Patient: sex F, age 75
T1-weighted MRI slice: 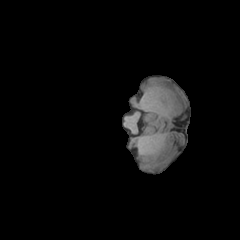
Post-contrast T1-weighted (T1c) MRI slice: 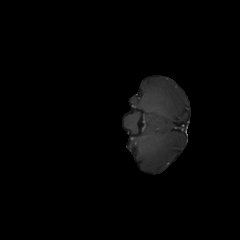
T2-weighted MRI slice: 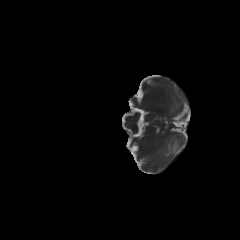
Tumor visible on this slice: no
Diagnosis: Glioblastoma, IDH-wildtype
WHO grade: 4